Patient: sex M, age 52
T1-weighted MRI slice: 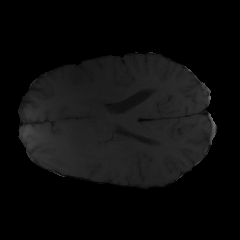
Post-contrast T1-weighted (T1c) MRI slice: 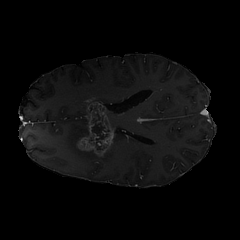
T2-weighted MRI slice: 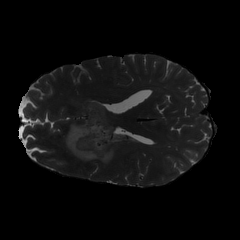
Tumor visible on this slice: yes
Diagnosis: Glioblastoma, IDH-wildtype
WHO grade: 4